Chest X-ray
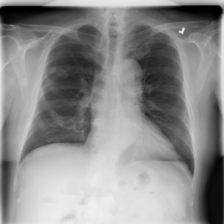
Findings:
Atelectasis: negative
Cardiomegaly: positive
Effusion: positive
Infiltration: negative
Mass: negative
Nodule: negative
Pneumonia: negative
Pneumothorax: negative
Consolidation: negative
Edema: negative
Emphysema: negative
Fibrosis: negative
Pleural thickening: negative
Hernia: negative